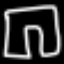
Label: pants